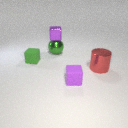
small purple rubber cube to the left of large red metal cylinder